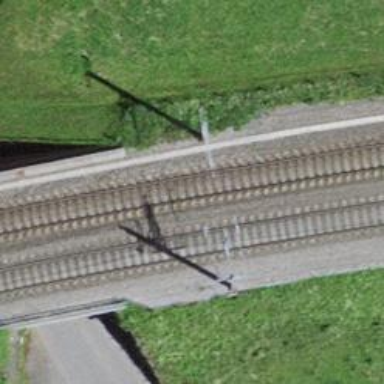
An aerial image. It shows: Railway with electrified contact lines.